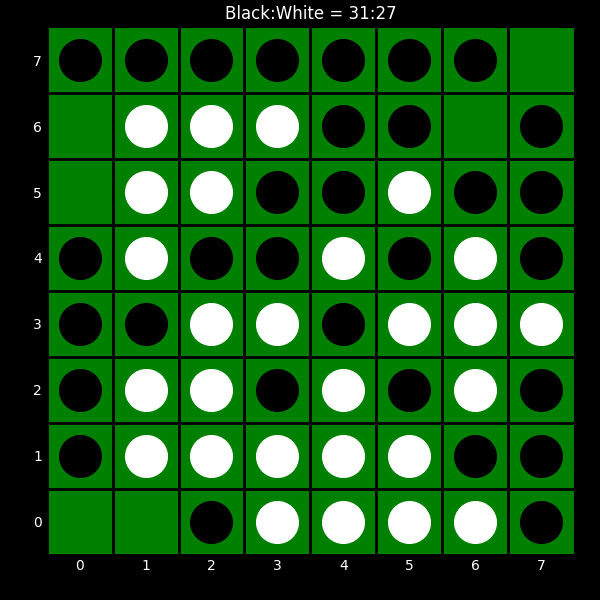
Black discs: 31
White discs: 27